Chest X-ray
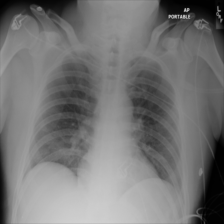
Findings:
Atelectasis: negative
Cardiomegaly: negative
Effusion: negative
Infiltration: negative
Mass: negative
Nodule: negative
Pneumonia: negative
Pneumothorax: negative
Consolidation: negative
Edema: negative
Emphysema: negative
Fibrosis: negative
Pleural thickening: negative
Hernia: negative